Question: I'm implementing a custom layout. It's a heterogenous grid and will look like the one below, except for the fact, that the tiles will be images with some text. Additionally it has an animation effect - each time the underlying data is changed (items added, removed, reordered) there's an animation, each tile moves to its new position. And this works perfectly.
The whole thing is inside a 'ScrollView'. When user starts app, a few tiles (20 at most) appear. As he reaches the bottom of the scroll, new tiles get loaded. The tiles are 'RelativeLayouts'.
Typical layouts which accept multiple subviews like 'ListView' or 'GridView' have a recycling mechanism. On scroll, when a view is not visible, it's recycled and it comes back when it's about to be seen by the user again.
Do I need to implement such a behaviour? What would happen if I don't? Is it even possible to implement it since I may have to animate the sub-views (also these which wouldn't be in the visible part of the layout) to their new positions when new data arrives.
Or maybe I should just recycle the bitmaps when they're outside the visible area? This is probably where I could hit an OutOfMemory, isn't it?

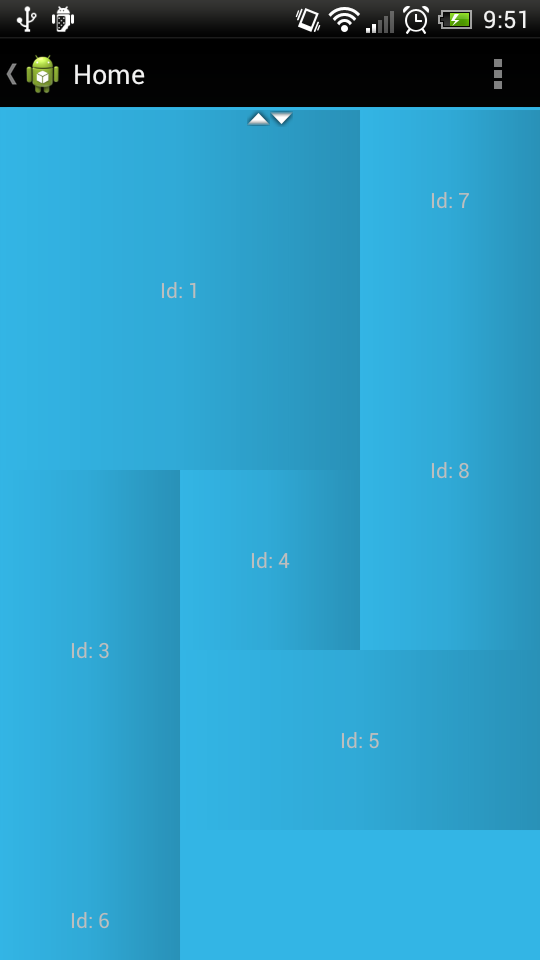
Answer: I'd definitely recommend recycling, especially if the number of items is effectively unlimited.
Aside from memory issues which, like you say, will largely depend on handling of Bitmaps, not recycling will cause more chance of juddering when you load in more items. This is because more Views will need to be created - rather than recycled.
Implementing View recycling should be quite straightforward given you're using a custom layout, just keep a cache of Views and follow the Pattern similar to Android's Adapter class (i.e. 'getView(int position, View convertView ..)'. When you need to animate a View from offscreen, you'll use 'getView()' to get an unused View and update it to contain your model data (if you're not using MVC for this, I'd recommend it).